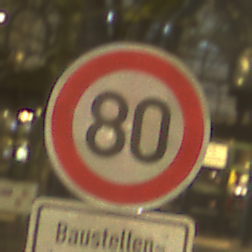
Verkehrszeichen: Geschwindigkeit80
Zusatzzeichen unten: HinweiseAufGefahrenDurchVerbaleAngabe2
Umgebung: Outdoor, Urban
Tageszeit: Night
Wetter: Overcast
Licht: Artificial
Jahreszeit: NotSpecified
Kontrast: MediumContrast